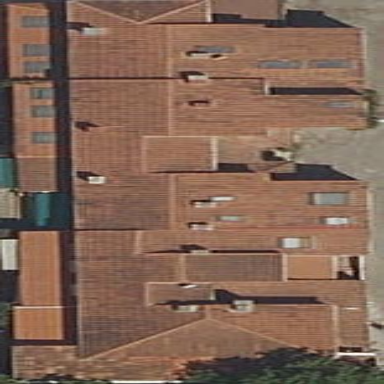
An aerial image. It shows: Terrace building.